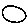
Label: moon